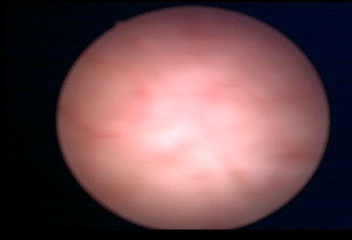
Modality: WLC
Class: Normal mucosa
Bladder cancer association: No